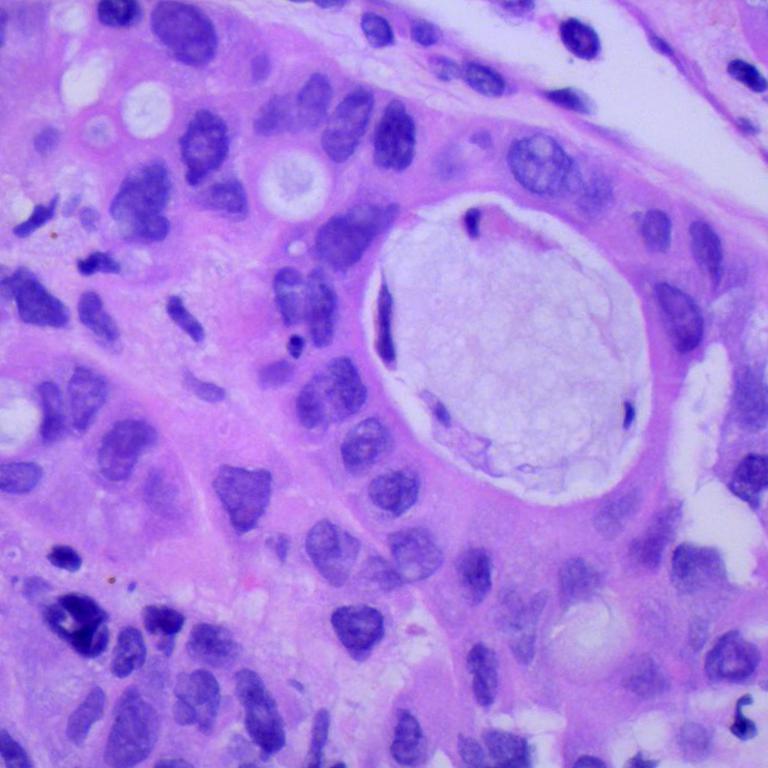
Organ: lung
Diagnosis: adenocarcinomas